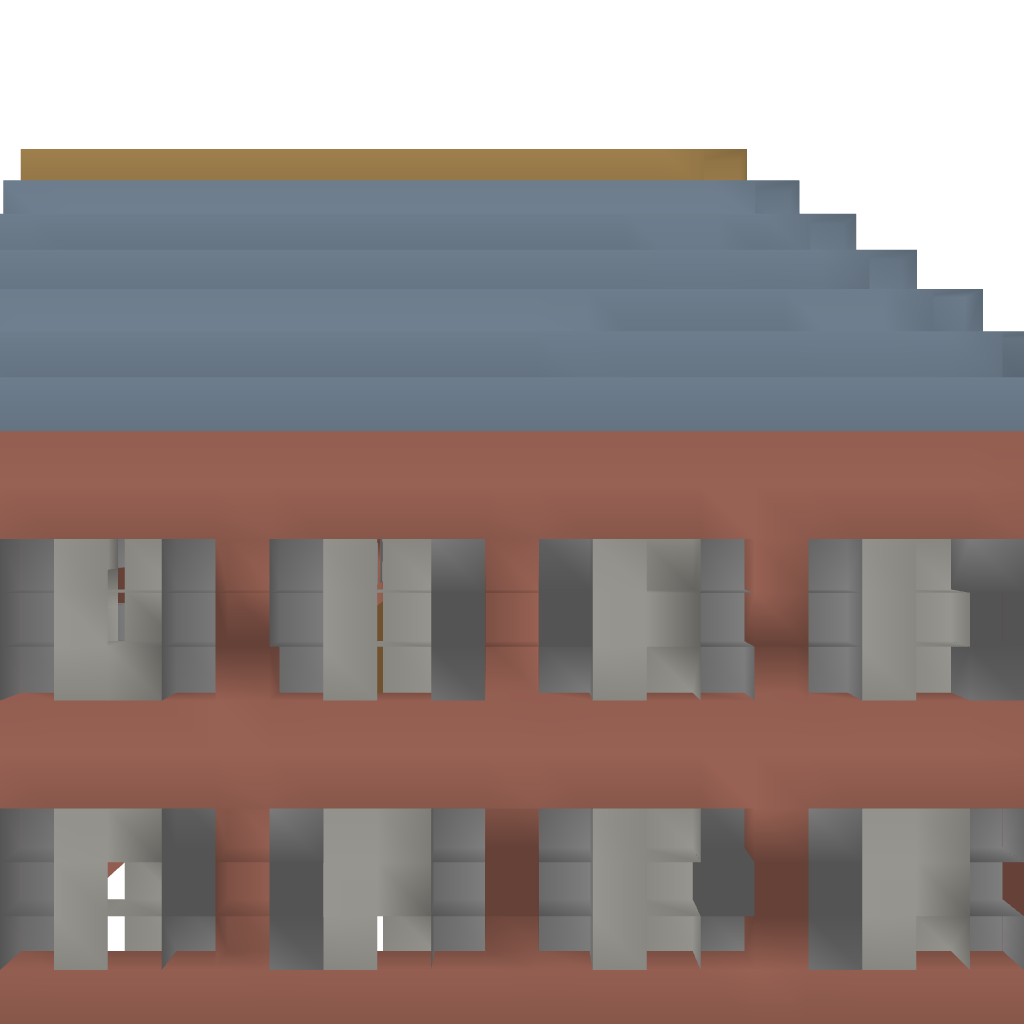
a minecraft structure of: Brick House